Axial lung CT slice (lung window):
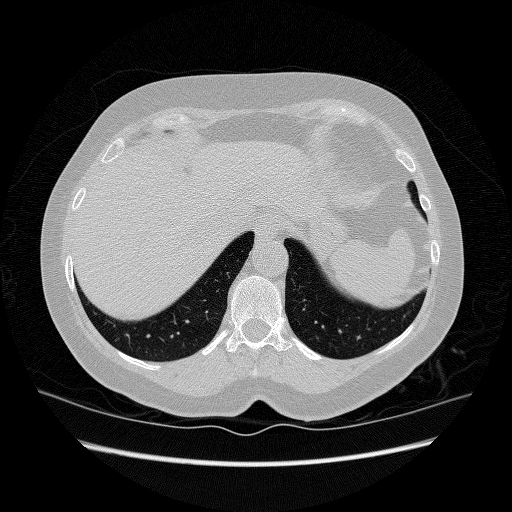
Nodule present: no